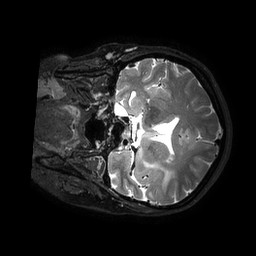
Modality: T2w
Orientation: coronal
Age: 41
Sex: female
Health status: ill
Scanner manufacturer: philips
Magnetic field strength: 3 T
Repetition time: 3.5 s
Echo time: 0.3 s